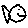
Label: fish